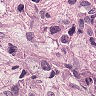
Metastatic tissue present: yes